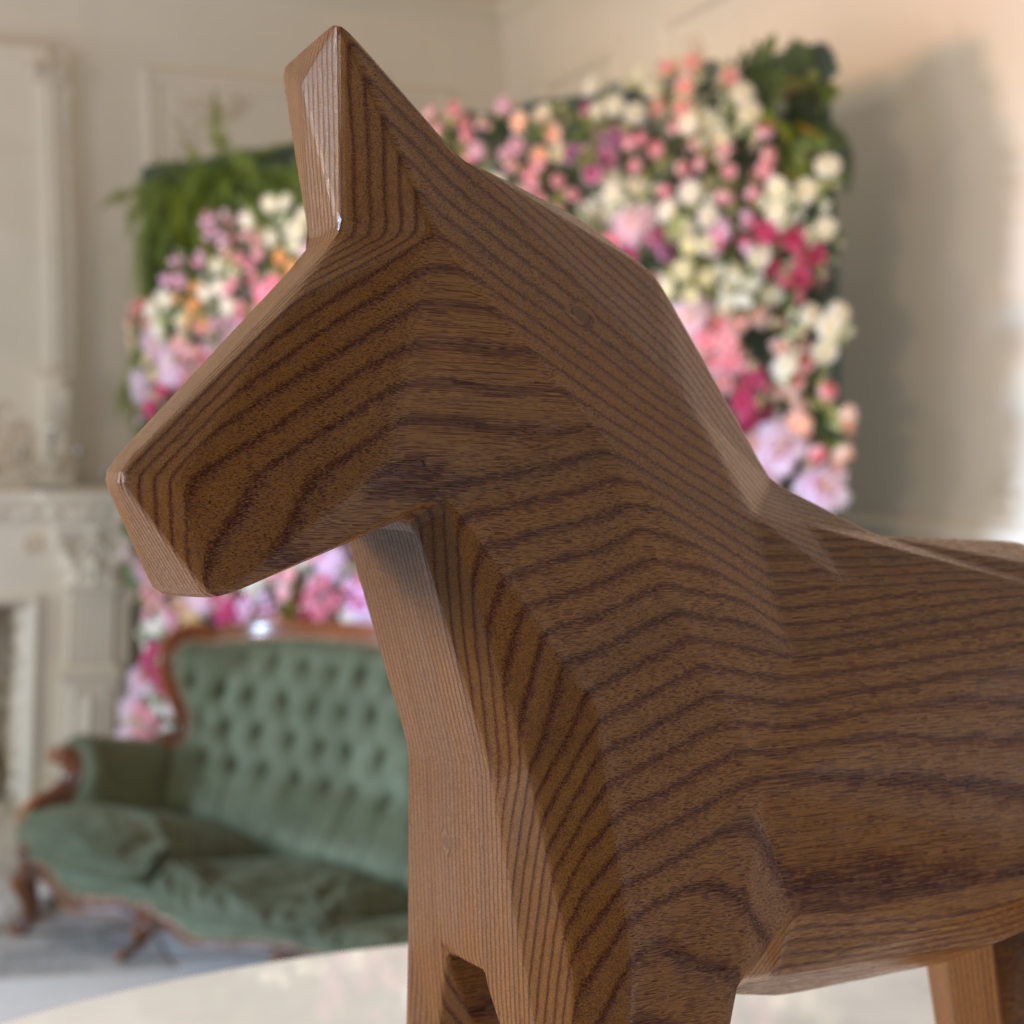
A high quality rendering of a dalahest_oak dalecarlian horse figurine made of varnished dark oak standing on a white marble sidetable in an a photo studio hall in london with natural soft warm daylight from windows,medium shot fromfront right side , 50 mm, f 22